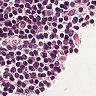
Metastatic tissue present: no